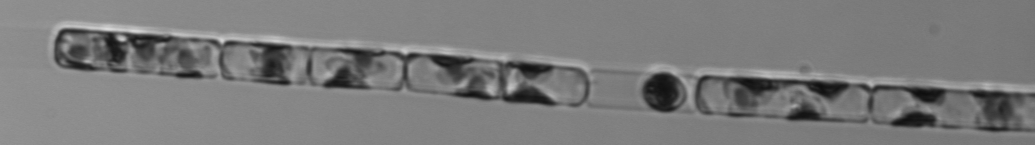
Label: Guinardia_delicatula_TAG_internal_parasite